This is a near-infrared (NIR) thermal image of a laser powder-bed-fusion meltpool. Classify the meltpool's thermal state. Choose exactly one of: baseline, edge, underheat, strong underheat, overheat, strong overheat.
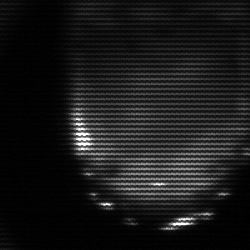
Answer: edge